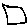
Label: hexagon